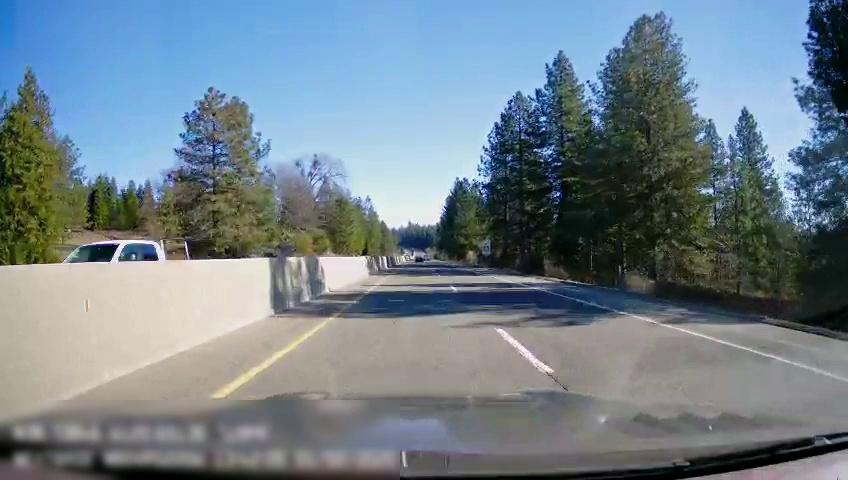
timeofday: Day
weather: Sunny
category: Drivable Space
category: Vehicles | Truck
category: Lanes | Alternate Lane
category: Lanes | Current Lane
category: Lanes | Alternate Lane
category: Traffic | Signs